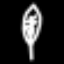
Label: leaf